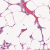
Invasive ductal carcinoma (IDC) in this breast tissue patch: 1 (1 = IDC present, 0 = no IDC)